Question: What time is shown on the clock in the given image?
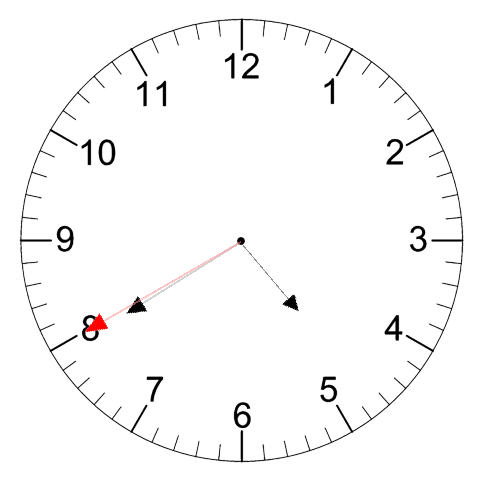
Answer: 04:39:40